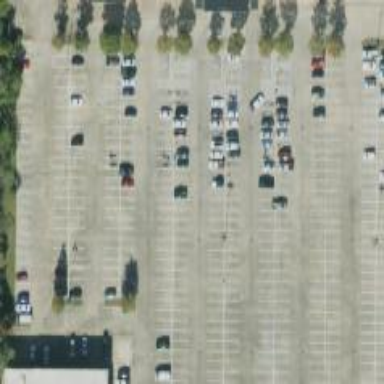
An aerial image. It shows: Parking space is available.